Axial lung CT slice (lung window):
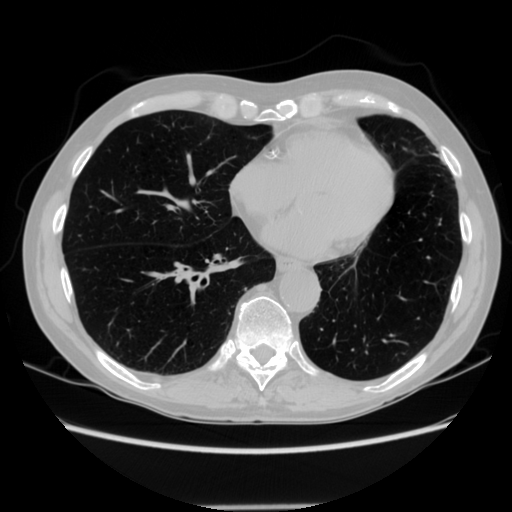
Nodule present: no